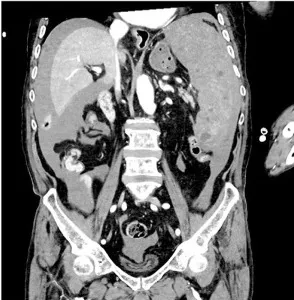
Enhanced CT scan reveals a large amount of fluid accumulation in the abdominal cavity. Multiple low-density nodules are visible within the spleen, accompanied by uneven density below the spleen. (C, D) Uneven density changes are observed on the inner side of the spleen.
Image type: radiology (ct)